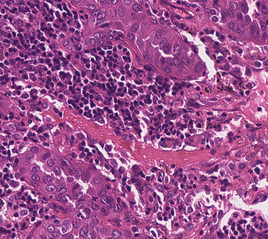
Tumor epithelial tissue: yes
Tumor-associated stroma tissue: yes
Normal tissue: no